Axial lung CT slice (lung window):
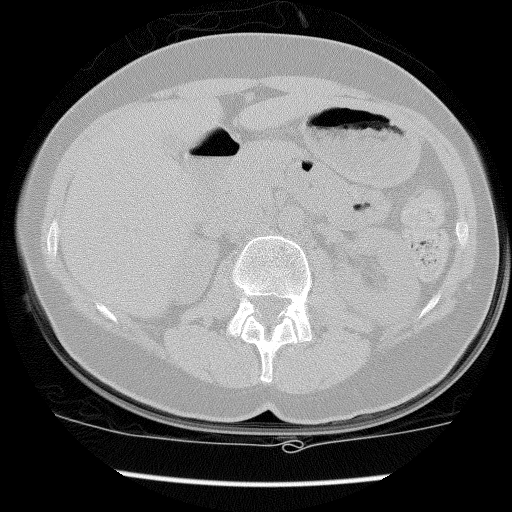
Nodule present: no